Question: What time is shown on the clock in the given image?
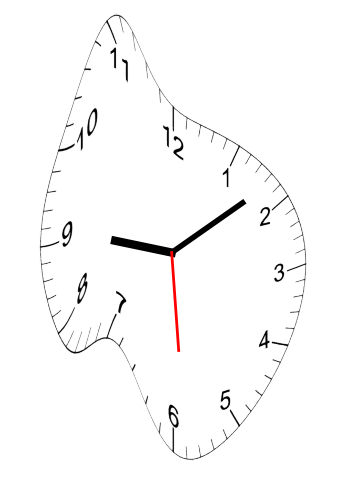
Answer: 09:08:29